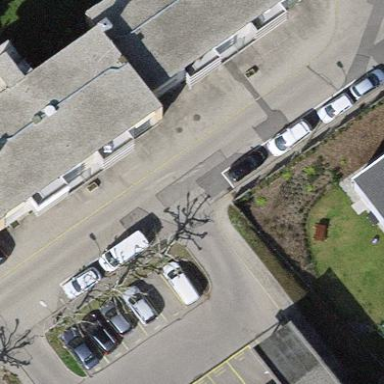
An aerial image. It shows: Residential building.